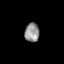
Tissue: prostate
Cell type: Myeloid cells
Senescence score: 0.8077
Nuclear area (px): 267
Mean DAPI intensity: 147.82